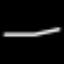
Label: line